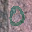
Label: 0